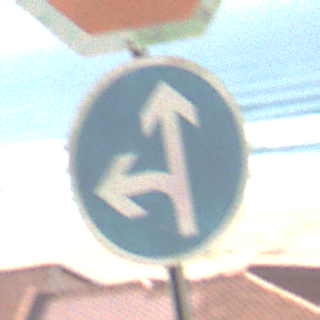
Verkehrszeichen: VorgeschriebeneFahrtrichtungGeradeausOderLinks
Zusatzzeichen oben: Stop
Umgebung: Outdoor, Urban
Tageszeit: MorningAfternoon
Wetter: Clear
Licht: Natural
Jahreszeit: NotSpecified
Kontrast: HighContrast